Question: I'm implementing abstractive summarization based on <URL>, and I'm having trouble deciding the most optimal way to implement the graph such that it can be used for multi-domain analysis. Let's start with Twitter as an example domain.
For every tweet, each sentence would be graphed like this (ex: "@stackoverflow is a great place for getting help #graphsftw"):
'''
(@stackoverflow)-[next]->(is)
-[next]->(a)
-[next]->(great)
-[next]->(place)
-[next]->(for)
-[next]->(getting)
-[next]->(help)
-[next]->(#graphsftw)
'''
This would yield a graph similar to the one outlined in the paper:

To have a kind of domain layer for each word, I'm adding them to the graph like this (with properties including things like part of speech):
'''
MERGE (w:Word:TwitterWord {orth: "word" }) ON CREATE SET ... ON MATCH SET ...
'''
In the paper, they set a property on each word {SID:PID}, which describes the sentence id of the word (SID) and also the position of each word in the sentence (PID); so in the example sentence "@stackoverflow" would have a property of {1:1}, "is" would be {1:2}, "#graphsftw" {1:9}, etc. Each subsequent reference to the word in another sentence would add an element to the {SID:PID} property array: [{1:x}, {n:n}].
It doesn't seem like having sentence and positional information as an array of elements contained within a property of each node is efficient, especially when dealing with multiple word-domains and sub-domains within each word layer.
For each word layer or domain like Twitter, what I want to do is get an idea of what's happening around specific domain/layer entities like mentions and hashtags; in this example, and .
What is the most optimal way to add subdomain layers on top of, for example, a 'Twitter' layer, such that different words are directed towards specific domain-entities like #hashtags and @mentions? I could use a separate label for each subdomain, like ':Word:TwitterWord:Stackoverflow', but that would give my graph a ton of separate labels.
If I include the subdomain entities in a node property array, then it seems like traversal would become an issue.
Since all tweets and extracted entities like @mentions and #hashtags are being graphed as nodes/vertices prior to the word-graph step, I could have edges going from #hashtags and @mentions to words. Or, I could have edges going from tweets to words with the entities as an edge property. Basically, I'm looking for a structure that is the "cheapest" in terms of both storage and traversal.
Any input on how generally to structure this graph would be greatly appreciated. Thanks!
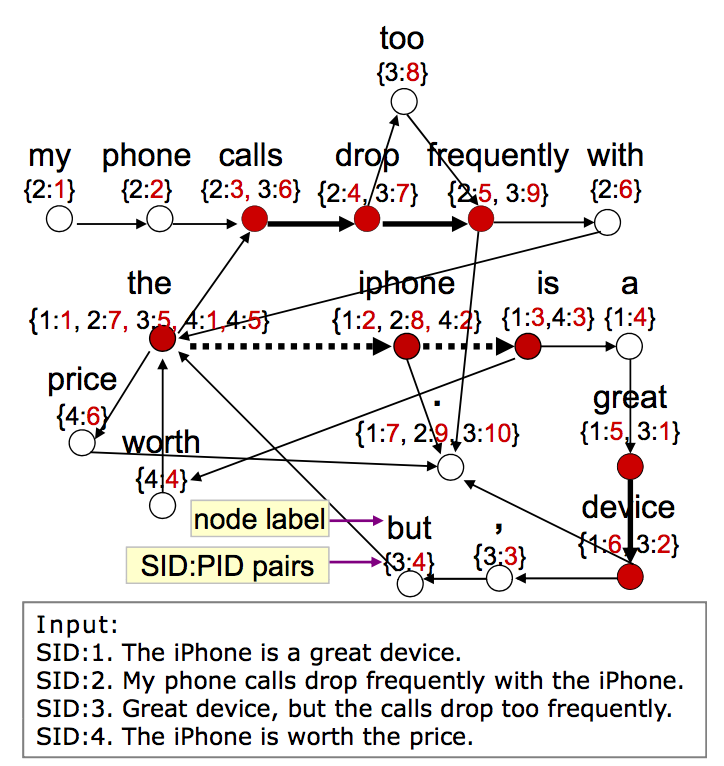
Answer: You could also put the domains / positions on the relationships (and perhaps also add a source-id).
OTOH you can also infer that information as long as your relationships represent the original sentence.
You could then either aggregate the relationships dynamically to compute the strengths or have a separate "composite" relationship that aggregates all the others into a counter or sum.